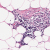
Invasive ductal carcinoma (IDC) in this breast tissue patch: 0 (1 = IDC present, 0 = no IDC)